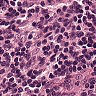
Metastatic tissue present: no